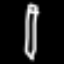
Label: pencil